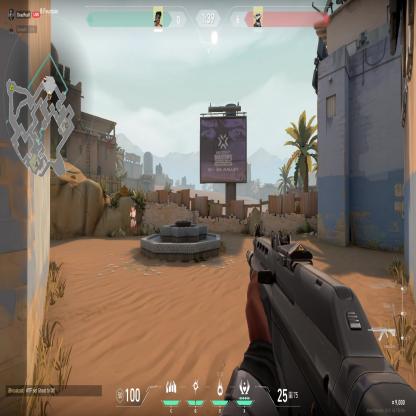
Label: enemy